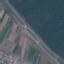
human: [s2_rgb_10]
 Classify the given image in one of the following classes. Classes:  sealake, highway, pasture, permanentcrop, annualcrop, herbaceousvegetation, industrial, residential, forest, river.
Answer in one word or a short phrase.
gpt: Highway